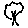
Label: tree